【题型】填空题　【知识点】解析几何　【难度】medium
已知$F_1$，$F_2$分别是椭圆$C: \dfrac{x^2}{a^2} + \dfrac{y^2}{b^2} = 1\ (a > b > 0)$的左、右焦点，过$F_2$的直线与$C$相交于点$A$，$D$，与$y$轴交于点$B$，$\overrightarrow{F_1A} \cdot \overrightarrow{F_1B} = 0$，$\overrightarrow{BF_2} = 4\overrightarrow{F_2A}$，则$C$的离心率为\underline{\quad\quad}。
【解答】
【答案】$\boldsymbol{\dfrac{\sqrt{10}}{5}}$ 或 $\boldsymbol{\dfrac{1}{5}\sqrt{10}}$

【分析】设$|F_2A| = m$，根据条件求$\triangle ABF_1$各边的长及$\cos\angle F_1BA$，再在$\triangle BF_1F_2$中用余弦定理求得$a$与$c$的关系，即可得解。

【详解】设$|F_2A| = m$，因为$\overrightarrow{BF_2} = 4\overrightarrow{F_2A}$，所以$|BF_2| = 4m$，$AB = 5m$，\\
由对称性可得$|F_1B| = 4m$，又$\overrightarrow{F_1A} \cdot \overrightarrow{F_1B} = 0$，所以$F_1A \perp F_1B$，\\
所以$|F_1A| = \sqrt{(5m)^2 - (4m)^2} = 3m$，$\cos\angle F_1BA = \dfrac{|F_1B|}{|AB|} = \dfrac{4}{5}$，\\
又$|F_1A| + |F_2A| = 2a$，所以$4m = 2a$，$|F_1B| = |BF_2| = 2a$，又$|F_1F_2| = 2c$，

所以由余弦定理$\cos\angle F_1BA = \dfrac{|F_1B|^2 + |BF_2|^2 - |F_1F_2|^2}{2|F_1B||BF_2|} = \dfrac{(2a)^2 + (2a)^2 - (2c)^2}{2 \cdot 2a \cdot 2a} = \dfrac{4}{5}$，

所以$2a^2 = 5c^2$，$C$的离心率$e = \dfrac{c}{a} = \dfrac{\sqrt{10}}{5}$，

故答案为：$\boldsymbol{\dfrac{\sqrt{10}}{5}}$。

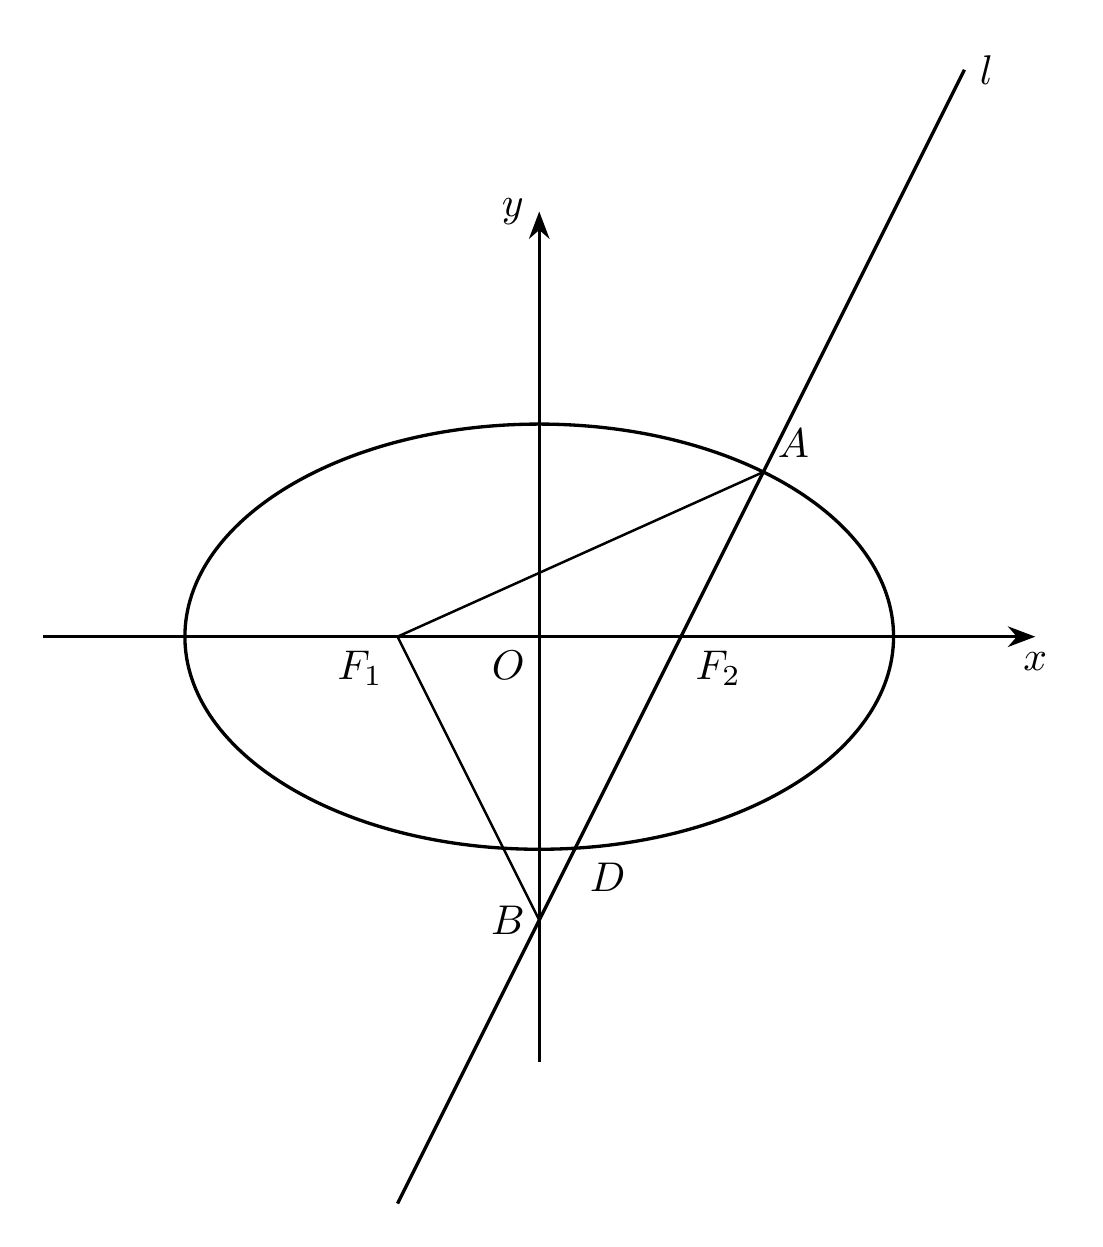